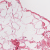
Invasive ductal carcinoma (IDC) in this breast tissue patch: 0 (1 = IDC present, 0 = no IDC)